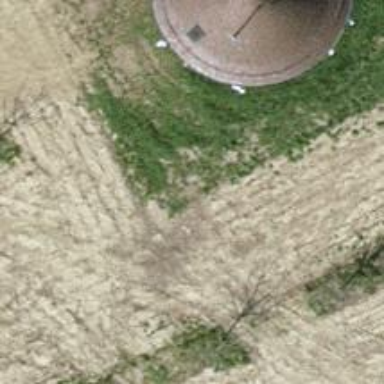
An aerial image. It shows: Picnic table located in leisure land area.